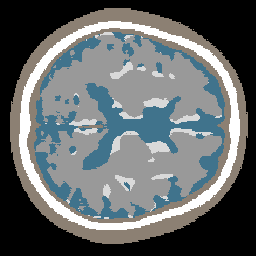
Label: no_lesion